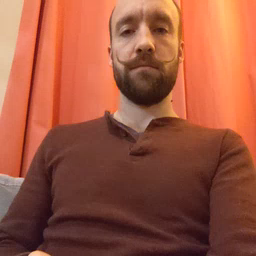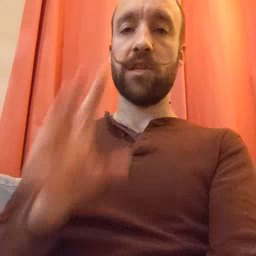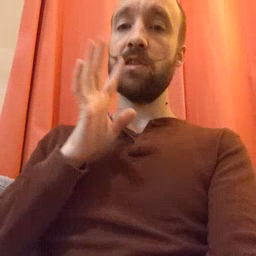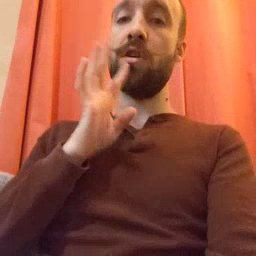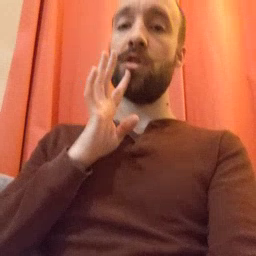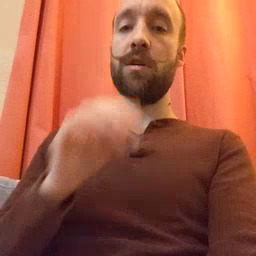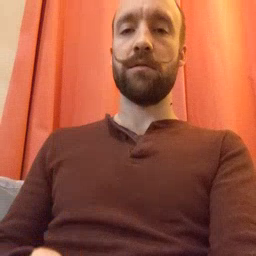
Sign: talk